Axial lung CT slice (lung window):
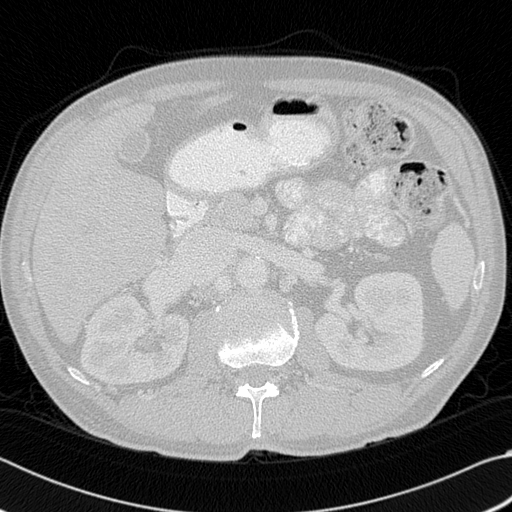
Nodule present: no